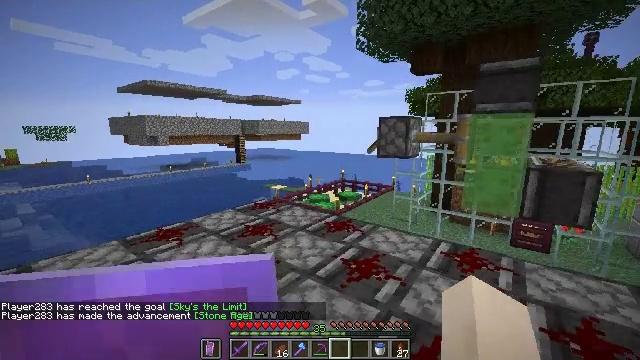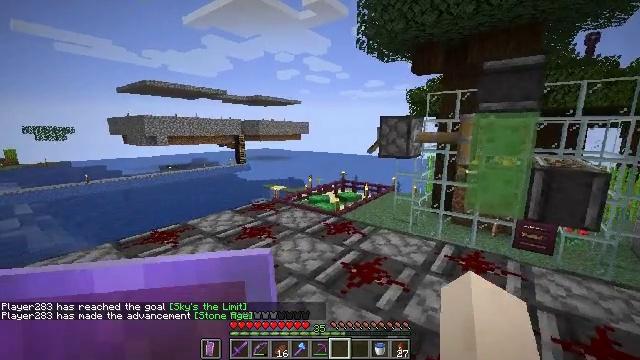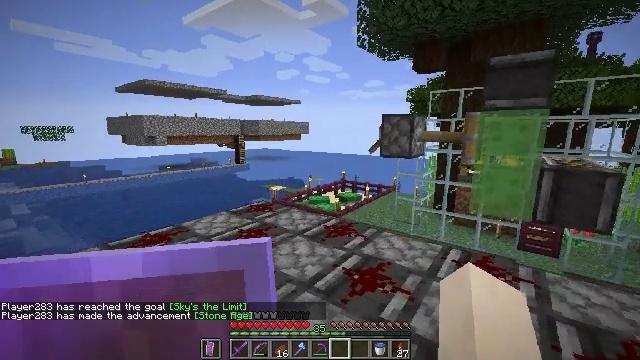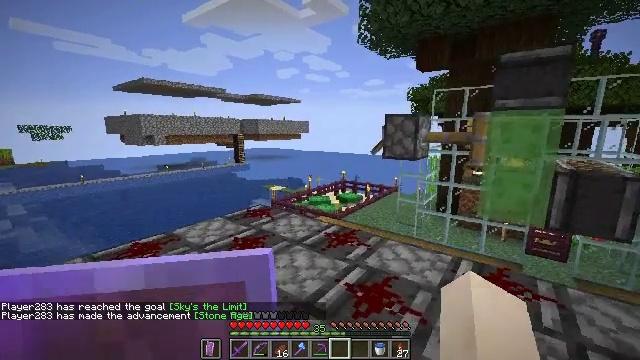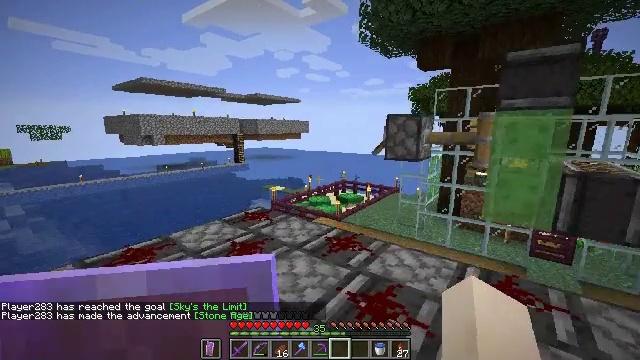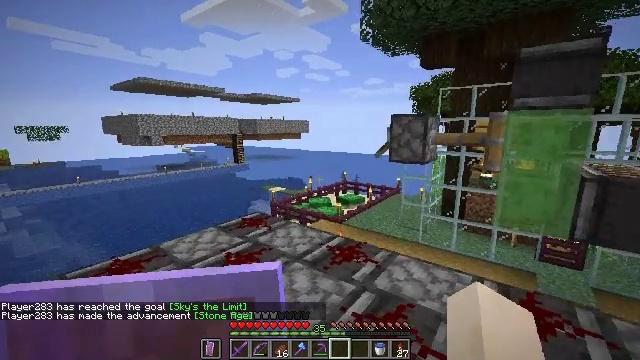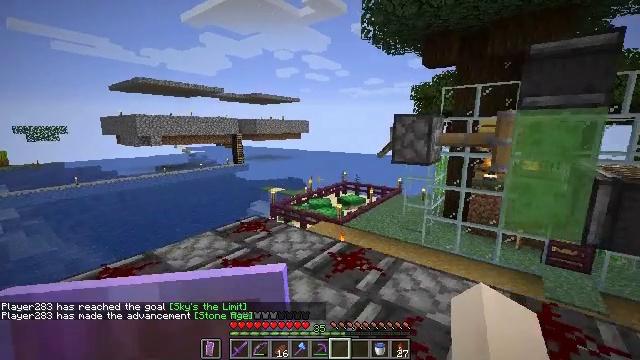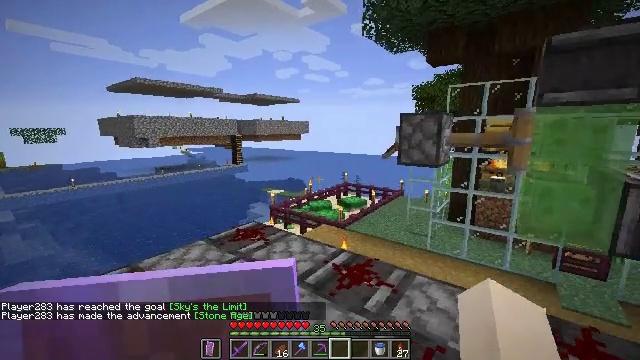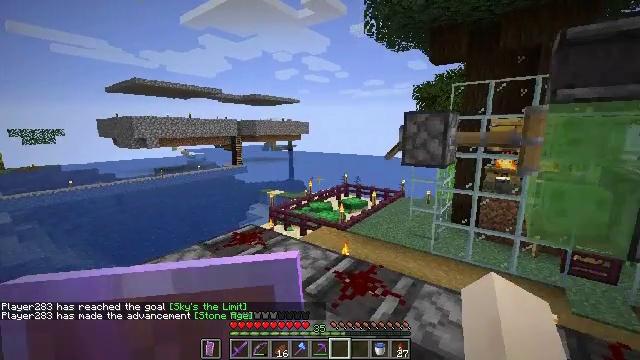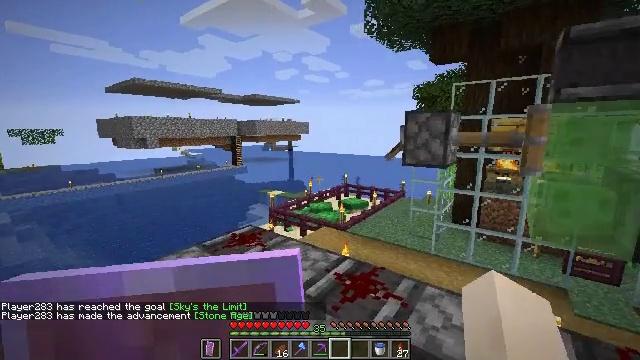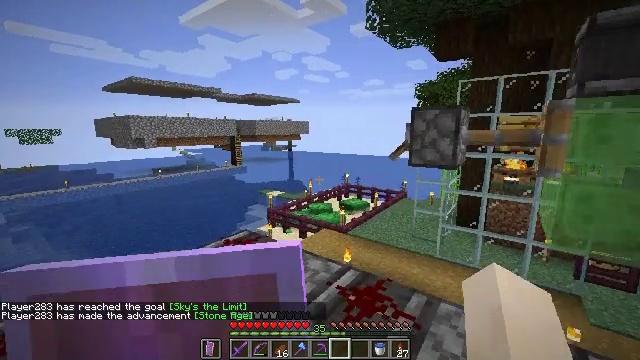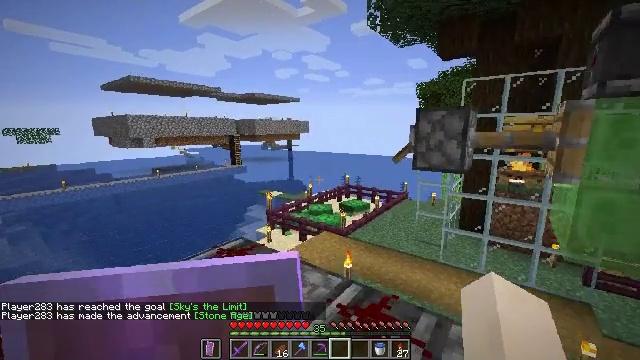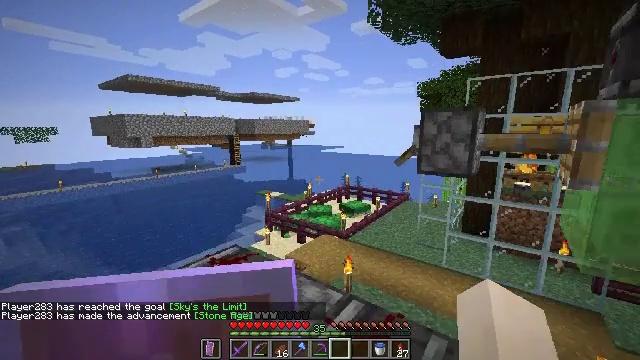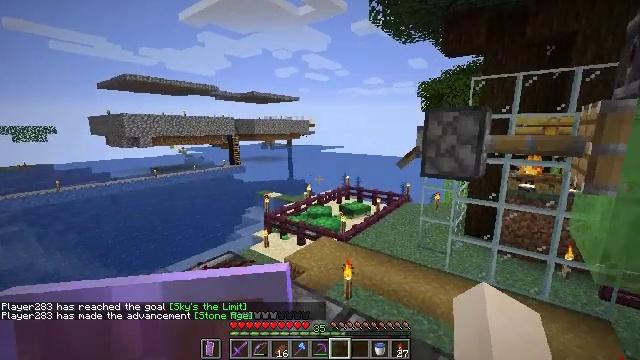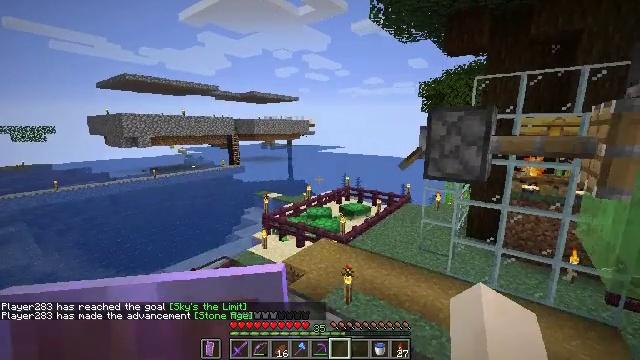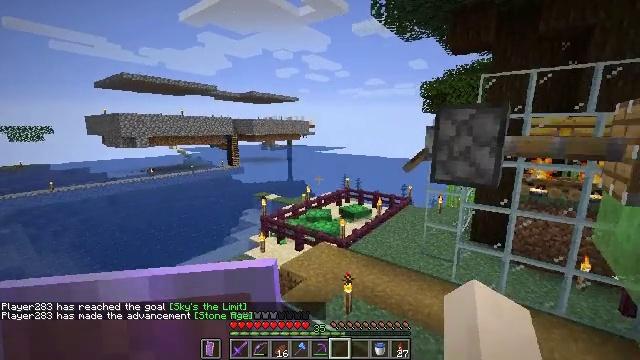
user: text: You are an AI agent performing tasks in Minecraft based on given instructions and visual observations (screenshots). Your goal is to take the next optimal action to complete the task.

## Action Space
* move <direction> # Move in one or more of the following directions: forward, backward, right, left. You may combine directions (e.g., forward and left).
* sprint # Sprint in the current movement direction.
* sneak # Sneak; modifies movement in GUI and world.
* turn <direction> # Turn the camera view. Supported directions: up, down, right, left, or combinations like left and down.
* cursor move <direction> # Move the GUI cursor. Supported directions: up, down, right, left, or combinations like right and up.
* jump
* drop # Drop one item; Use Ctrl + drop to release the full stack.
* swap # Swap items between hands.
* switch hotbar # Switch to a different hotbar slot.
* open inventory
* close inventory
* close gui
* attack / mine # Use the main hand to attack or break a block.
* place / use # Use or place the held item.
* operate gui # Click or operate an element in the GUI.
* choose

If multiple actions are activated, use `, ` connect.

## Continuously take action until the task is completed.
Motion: motion action
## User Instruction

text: Open the crafting table to craft a lead with string and slimeball.
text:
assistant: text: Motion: move forward
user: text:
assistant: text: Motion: move forward
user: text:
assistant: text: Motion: move forward
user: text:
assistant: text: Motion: move forward
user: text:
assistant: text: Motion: move forward
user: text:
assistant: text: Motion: move forward
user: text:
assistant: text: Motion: move forward
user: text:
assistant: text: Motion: move forward
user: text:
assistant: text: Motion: move forward
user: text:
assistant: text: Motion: move forward
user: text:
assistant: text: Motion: move forward
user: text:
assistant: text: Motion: move forward
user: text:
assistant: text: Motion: move forward
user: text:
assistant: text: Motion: move forward
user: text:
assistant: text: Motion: move forward
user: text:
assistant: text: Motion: move forward
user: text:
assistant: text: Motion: move forward
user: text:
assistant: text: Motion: move forward
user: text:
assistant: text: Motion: move forward, turn right
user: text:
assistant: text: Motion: move forward, turn right and down
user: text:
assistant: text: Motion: turn right and down
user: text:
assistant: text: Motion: no_op
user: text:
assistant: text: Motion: no_op
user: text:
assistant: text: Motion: no_op
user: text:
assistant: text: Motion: no_op
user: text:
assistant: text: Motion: no_op
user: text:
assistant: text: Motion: move forward
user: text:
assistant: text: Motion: move forward
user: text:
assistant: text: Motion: move forward
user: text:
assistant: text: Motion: move forward and move right